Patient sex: M
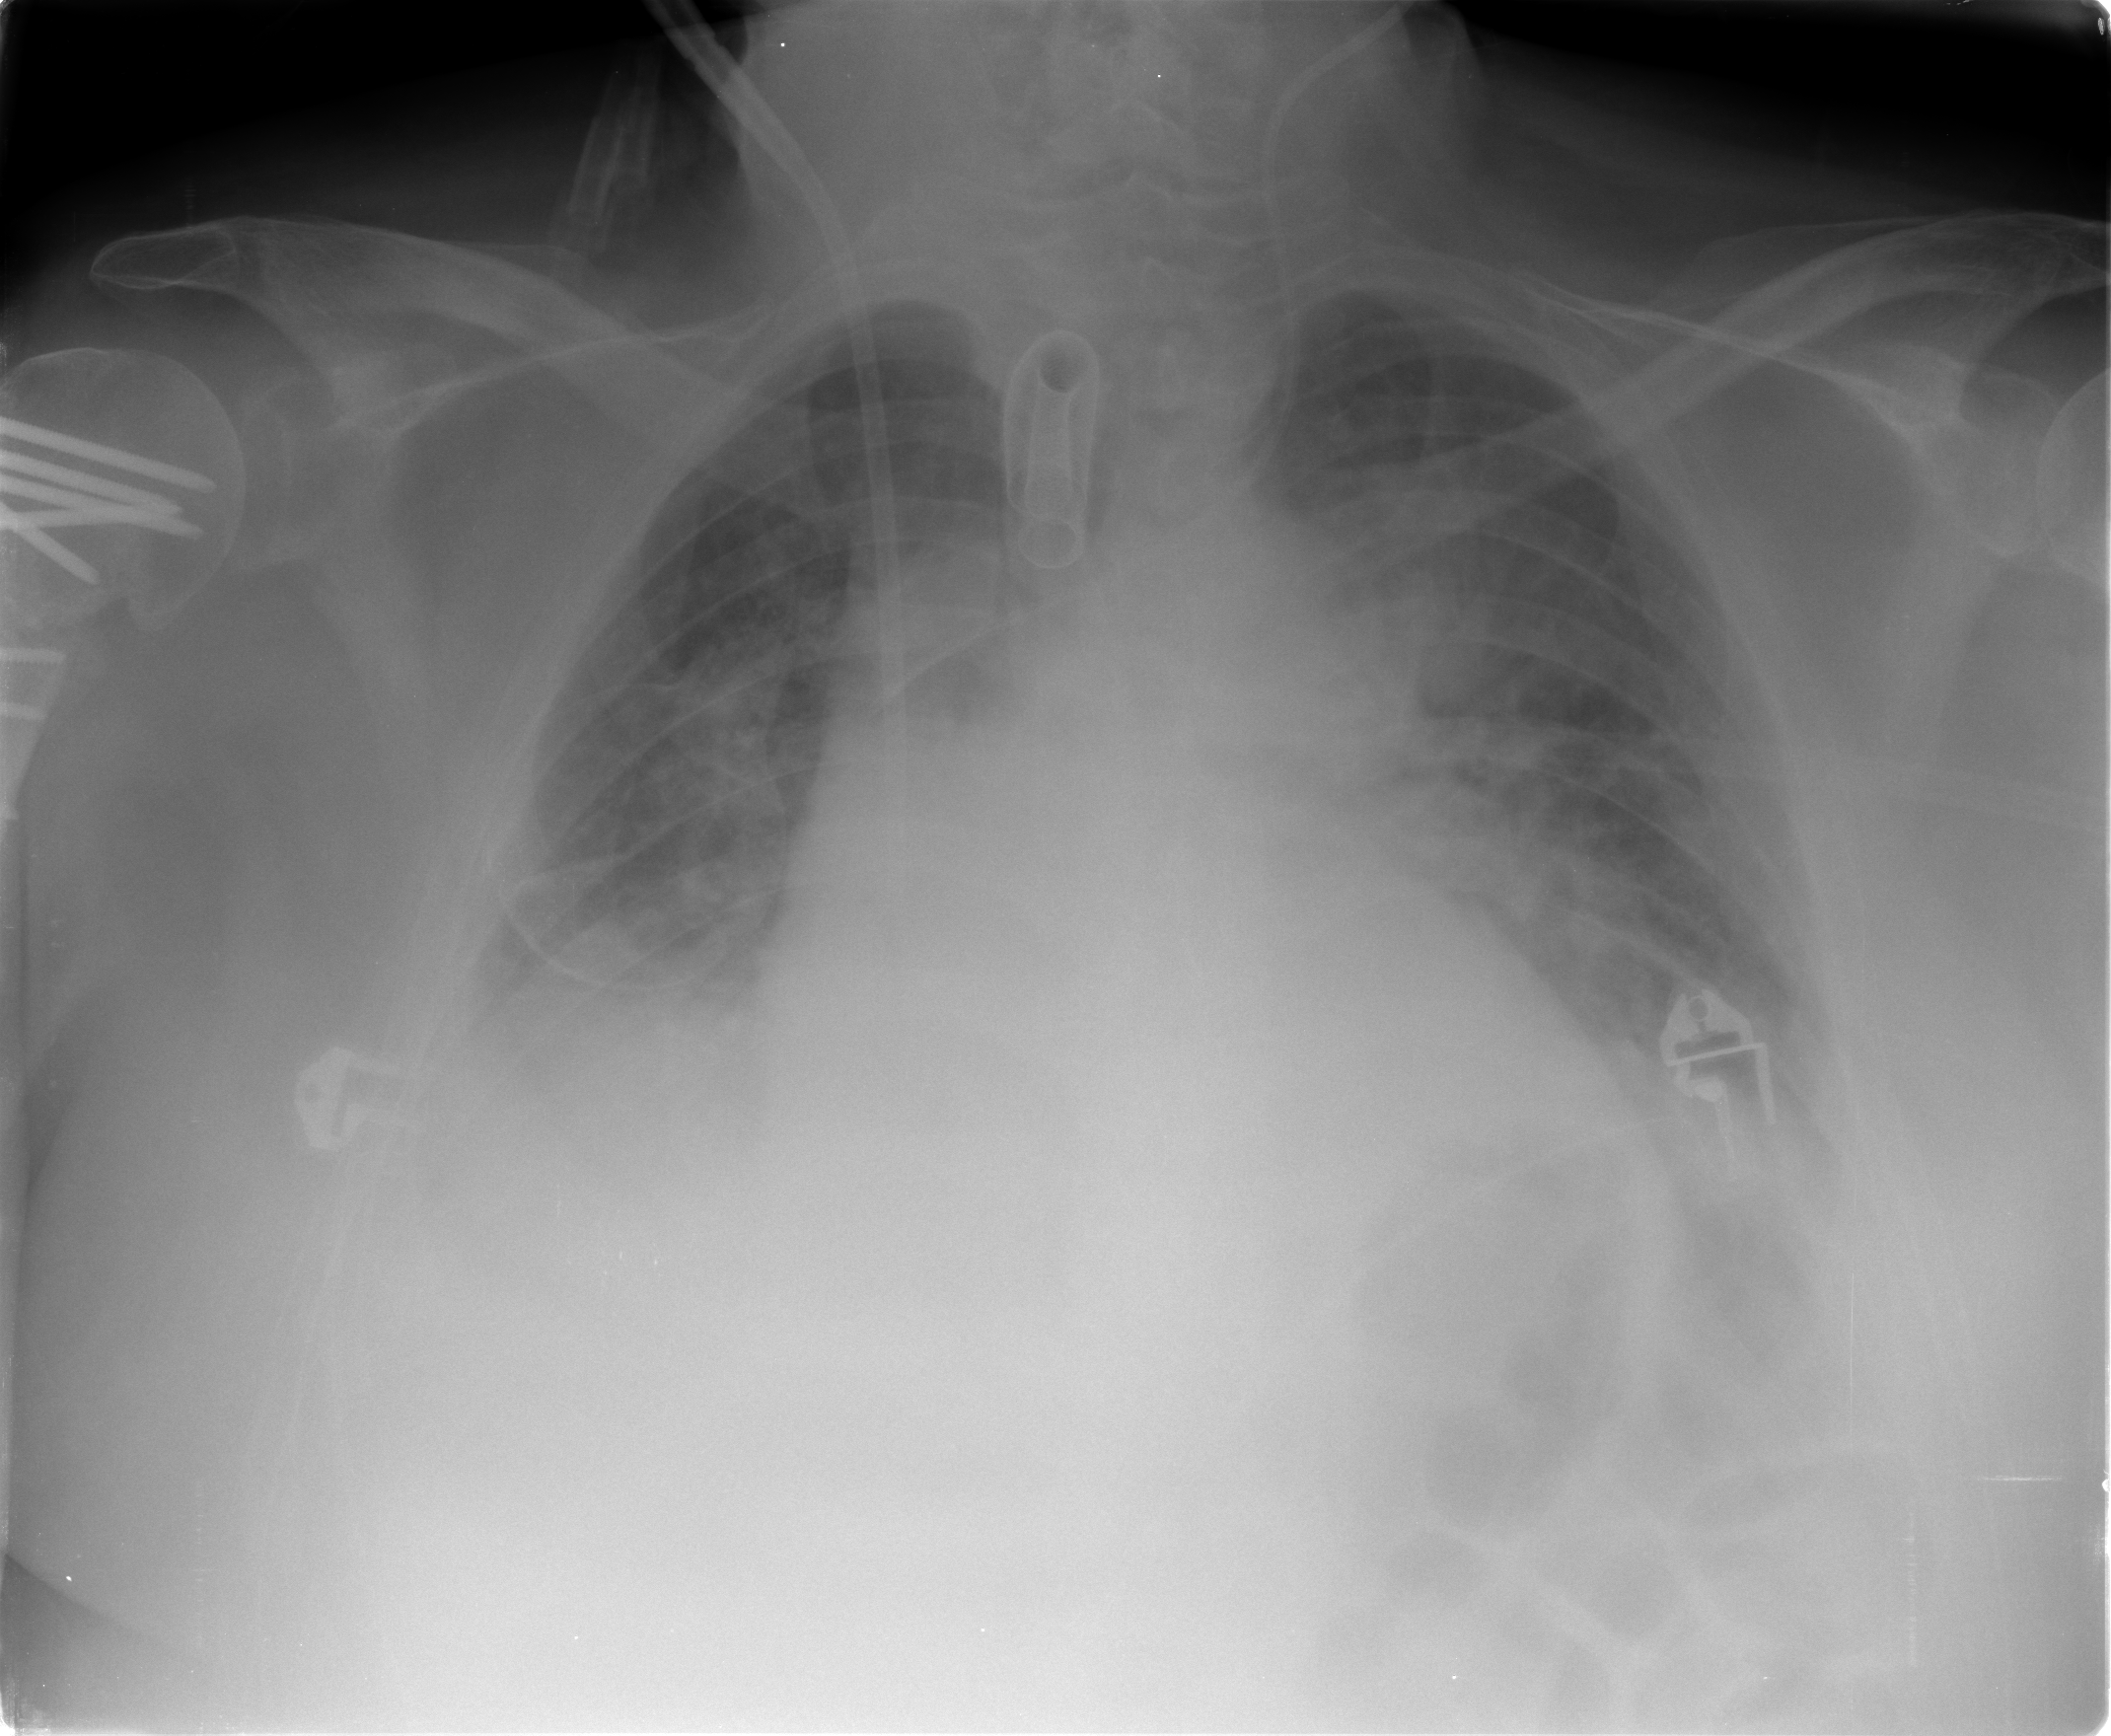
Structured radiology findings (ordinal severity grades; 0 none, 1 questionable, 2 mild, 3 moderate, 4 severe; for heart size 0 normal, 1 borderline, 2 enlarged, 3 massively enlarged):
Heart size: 2
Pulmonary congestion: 2
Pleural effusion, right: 2
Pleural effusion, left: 2
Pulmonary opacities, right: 2
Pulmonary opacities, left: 3
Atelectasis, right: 2
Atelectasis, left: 2